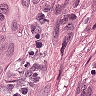
Metastatic tissue present: yes